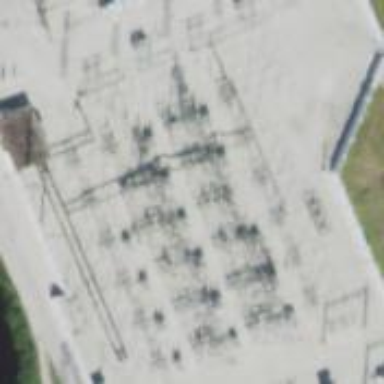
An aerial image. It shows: Switch used for power control.